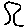
Label: tree